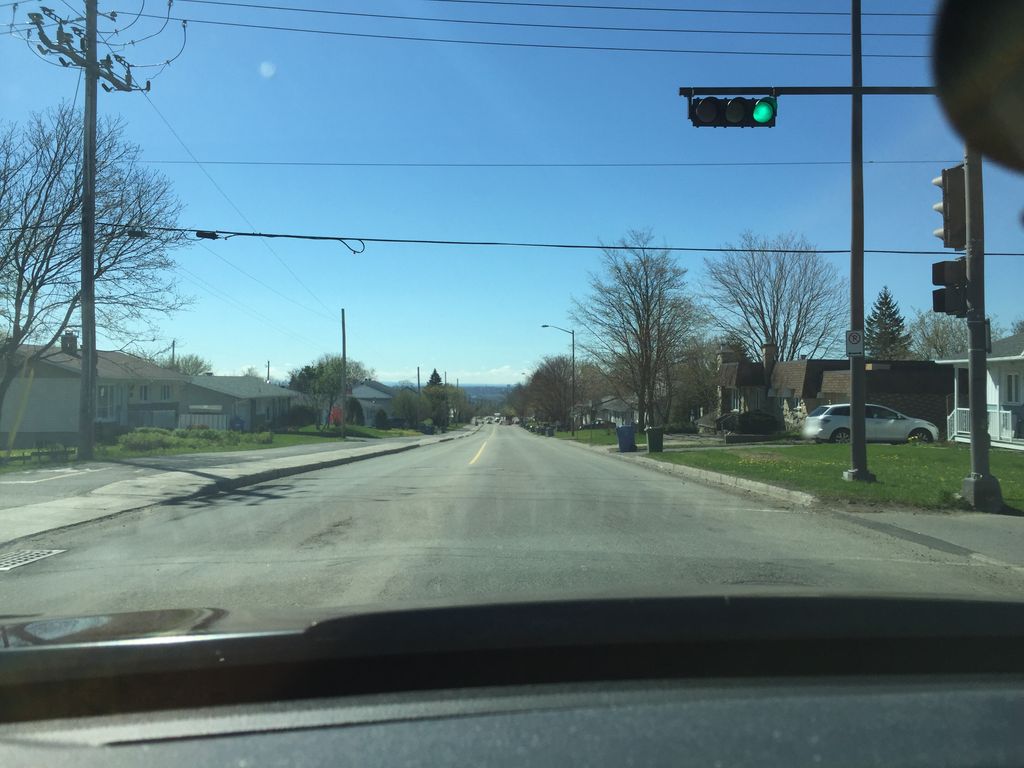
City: quebec_city